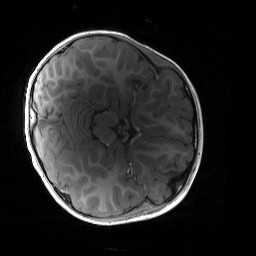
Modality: T1w
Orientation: axial
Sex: female
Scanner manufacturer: siemens
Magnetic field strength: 3 T
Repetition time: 1.9 s
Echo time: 0.00243 s